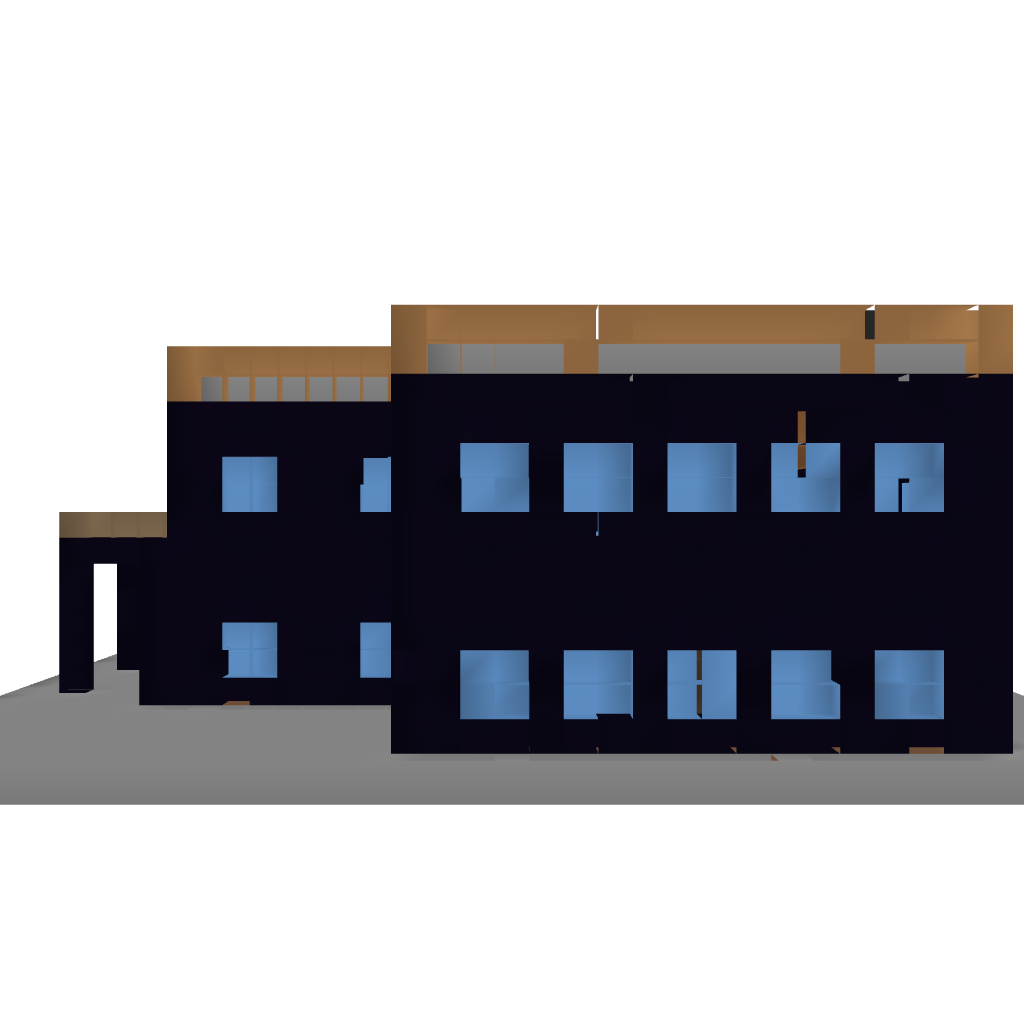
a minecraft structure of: Mansion by Alurra17